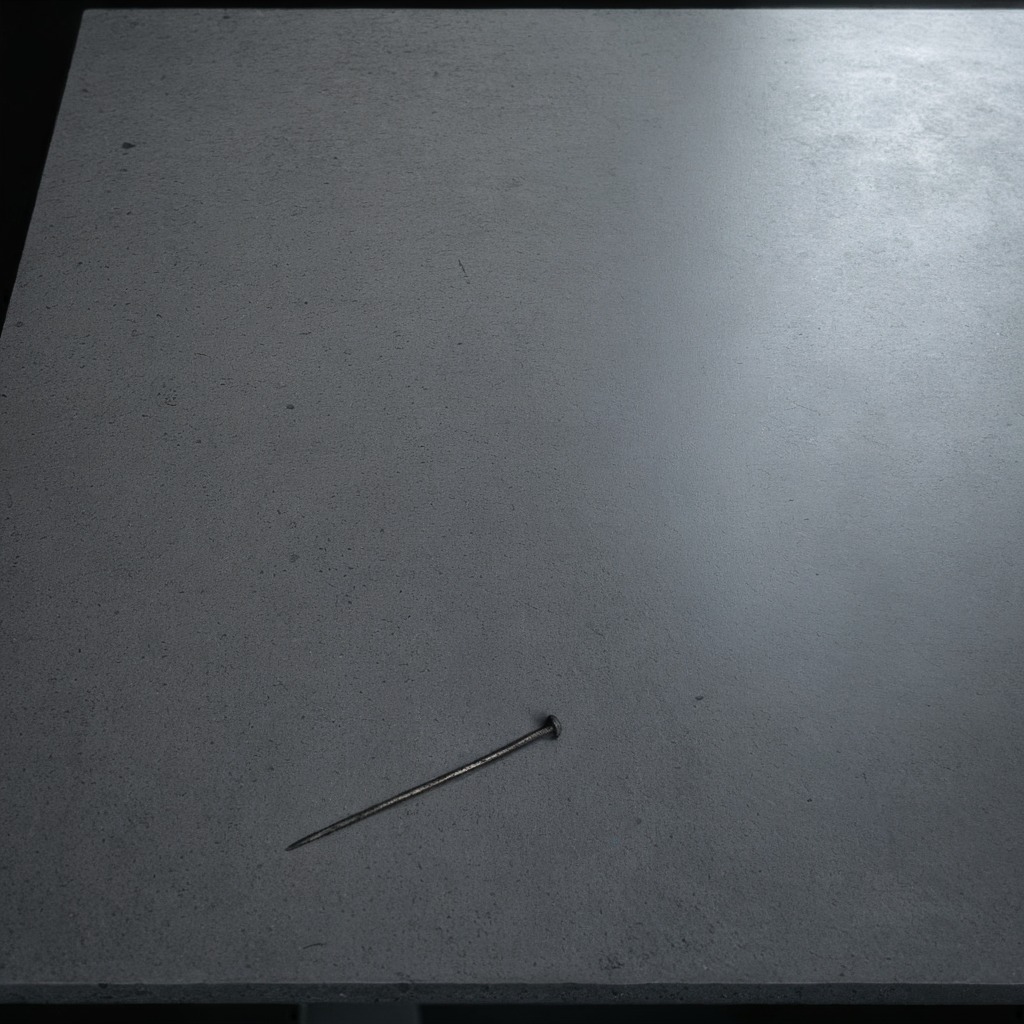
An iron nail is lying on the clean granite table inside a workshop at night dim ambient light soft shadows worn but